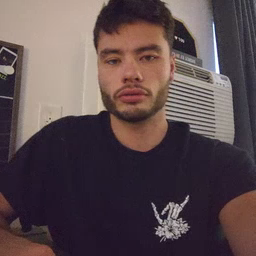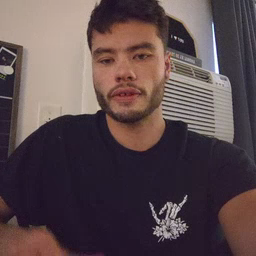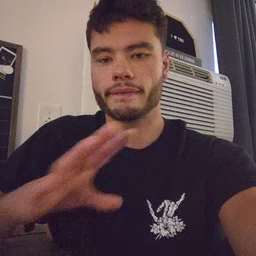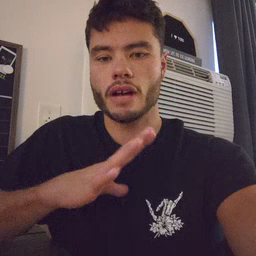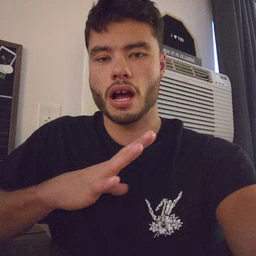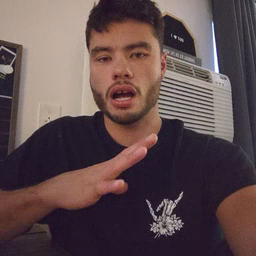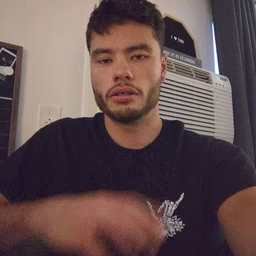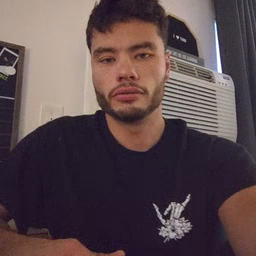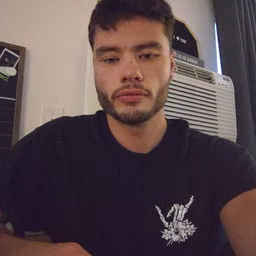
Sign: fine